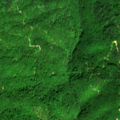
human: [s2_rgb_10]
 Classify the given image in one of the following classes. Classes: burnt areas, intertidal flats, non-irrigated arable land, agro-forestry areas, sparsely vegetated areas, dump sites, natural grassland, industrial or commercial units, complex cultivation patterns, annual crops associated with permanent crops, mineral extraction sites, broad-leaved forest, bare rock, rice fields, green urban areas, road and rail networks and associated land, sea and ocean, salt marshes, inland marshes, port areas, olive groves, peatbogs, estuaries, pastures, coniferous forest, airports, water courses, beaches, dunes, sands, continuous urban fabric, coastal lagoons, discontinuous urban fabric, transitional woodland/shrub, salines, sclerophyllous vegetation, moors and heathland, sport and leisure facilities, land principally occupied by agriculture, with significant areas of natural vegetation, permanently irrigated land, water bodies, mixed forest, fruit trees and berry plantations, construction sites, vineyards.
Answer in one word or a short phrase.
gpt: broad-leaved forest